Field crop: maize
Growth stage: 2
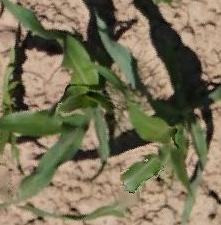
Species: maize